Question: Recently I've been trying to create my own color scheme for vim. I've been mostly just writing in-file, referencing Vivify for hi syntax calls and another site for RGB color codes. After changing most of the color scheme, and creating something that I'm happy with, I noticed that you can't change the color of operators (i.e. +, -, =, || etc.) or the color of methods (e.g. 'object.method()'), as both of these fall under the keyword Normal. Being a java programmer, and having used only the NetBeans IDE up to this point, it's kind of tough not to have any differentiation between objects and their methods. As such I was hoping someone would know of a work-around, or a way to color such forms of syntax not normally changeable via pre-reserved keywords.
Here's the relevant color scheme:

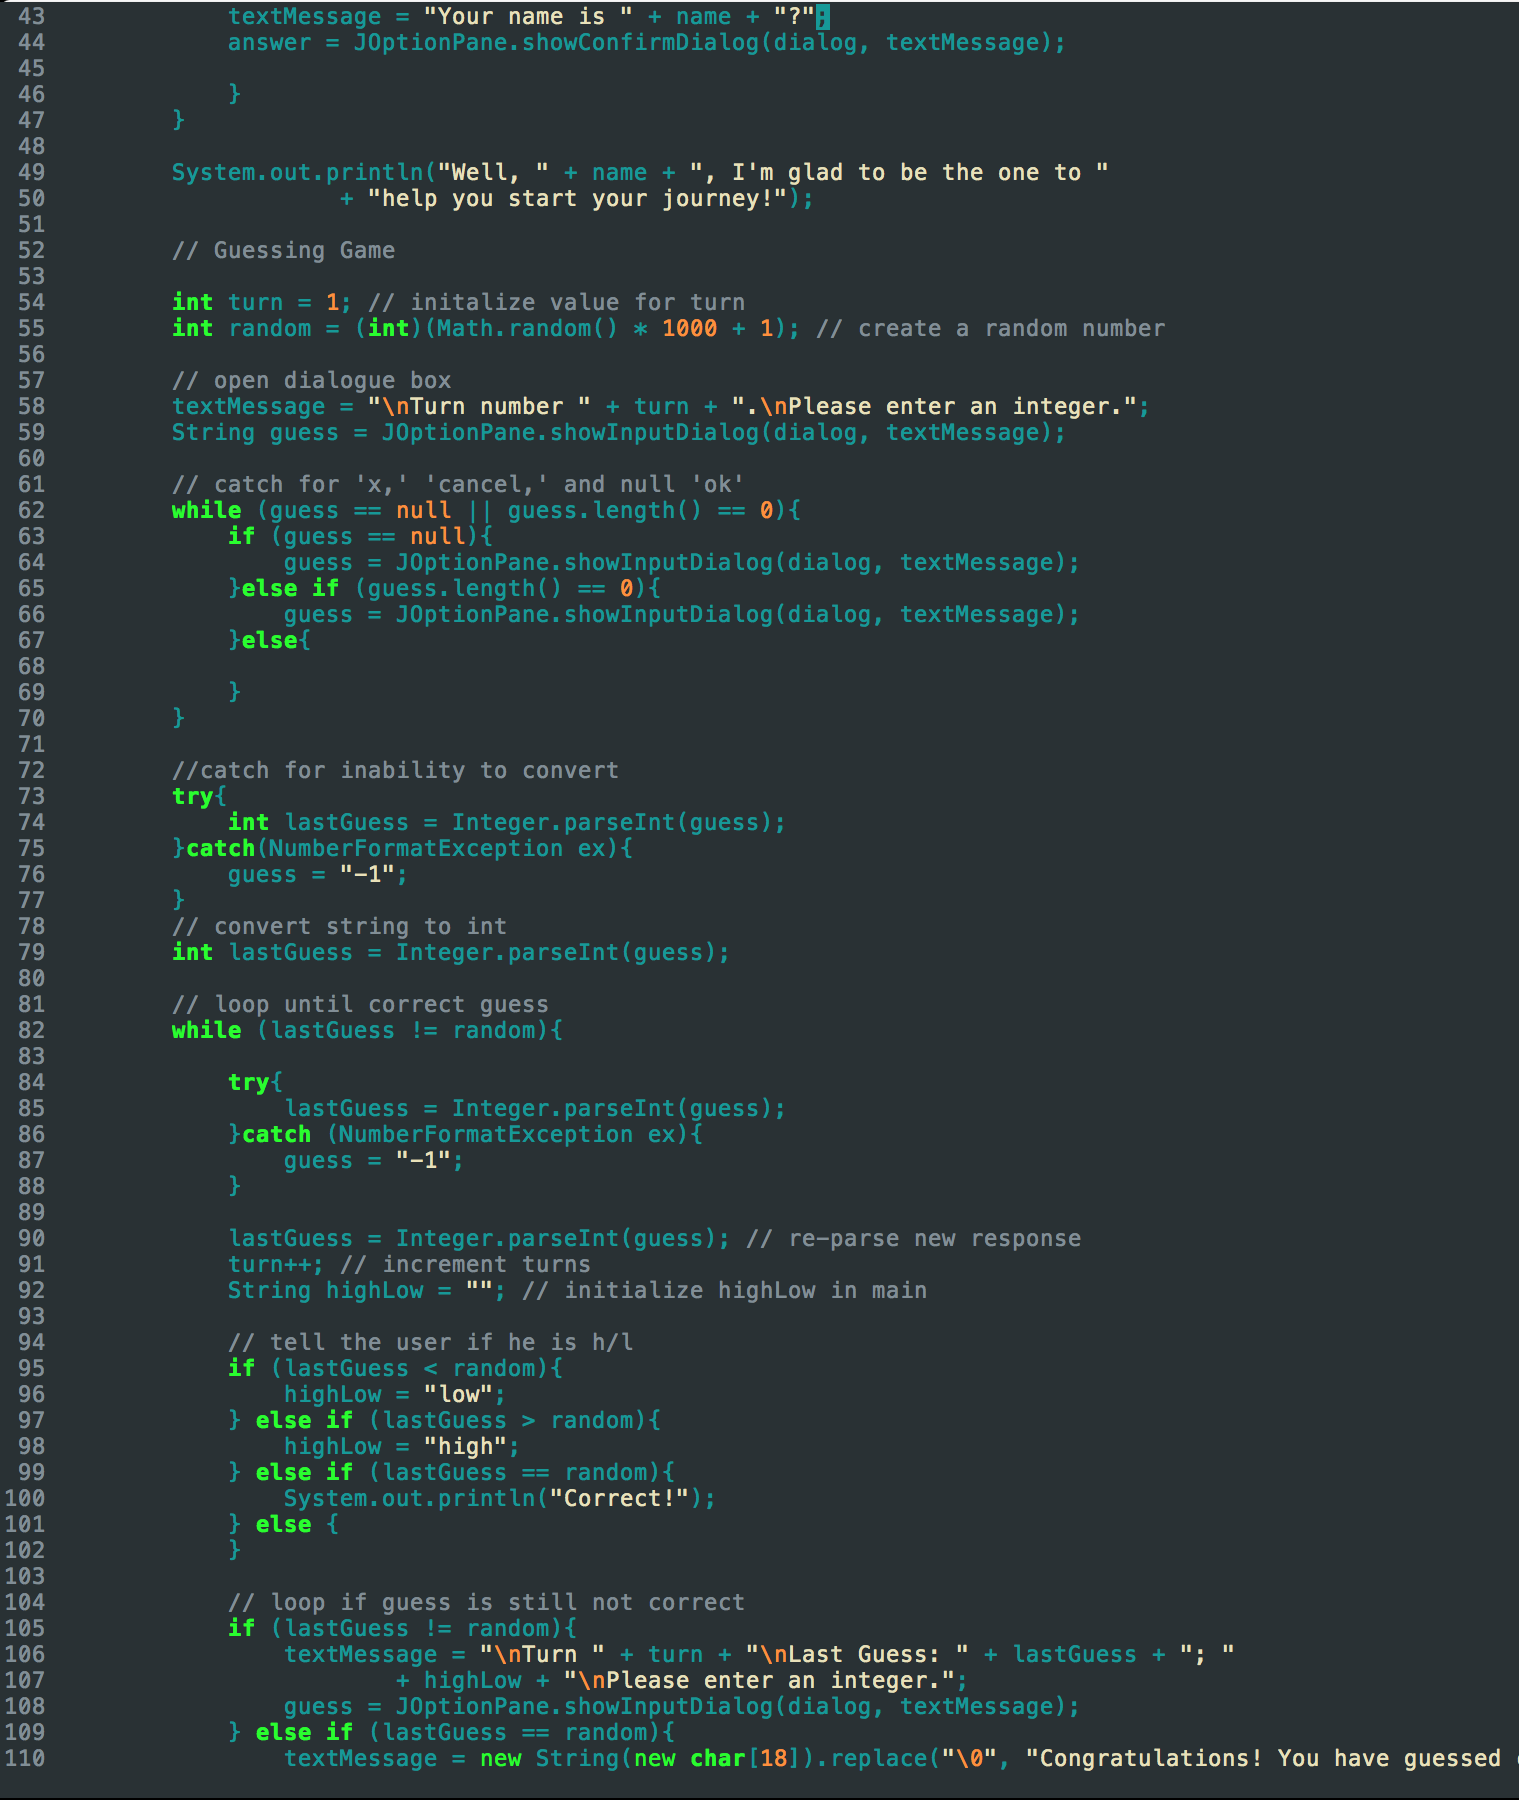
Answer: Create a file '$HOME/.vim/after/syntax/java.vim' with:
'''
" highlight operators
syntax match _Operator "[-+&|<>=!\/~.,;:*%&^?()\[\]{}]"
" highlight methods
syntax match _Paren "?=(" contains=cParen,cCppParen
syntax match _memberFunc "\.\s*\w\+\s*(\@=" contains=_Operator,_Paren
" colors
hi _memberFunc guifg=#00FF00 guibg=NONE gui=none
hi _Operator guifg=#FF0000 guibg=NONE gui=none
" to resolve conflict with comment markers
syntax region _Comment start="\/\*" end="\*\/"
syntax match _Comment "\/\/.*$"
hi link _Comment Comment
'''
<URL>